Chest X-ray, AP view. Patient: 64 years old, sex F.
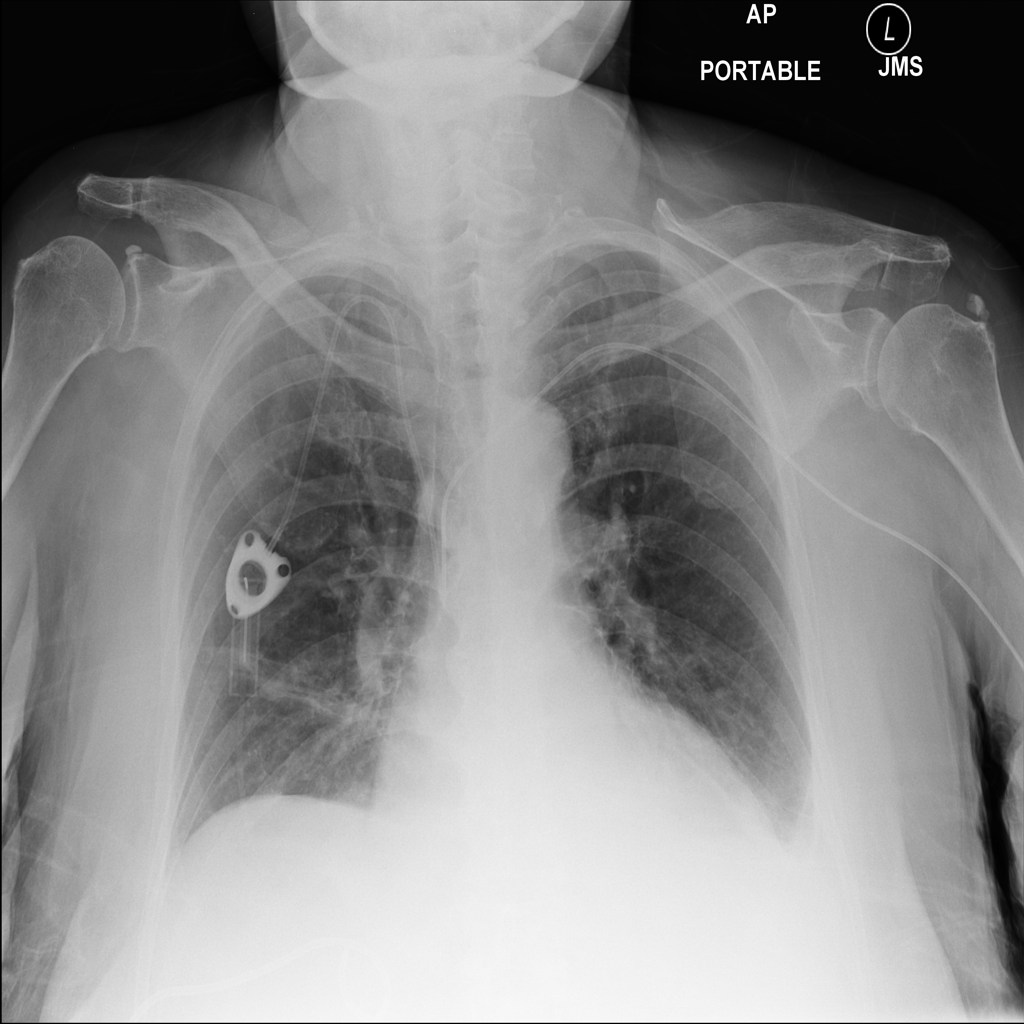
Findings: Effusion